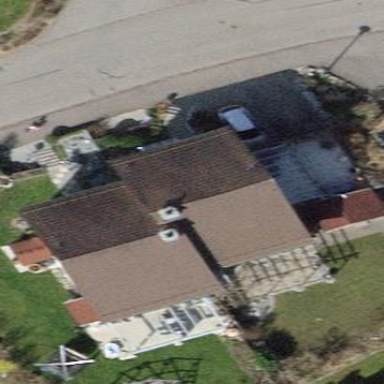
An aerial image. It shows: Semidetached house with gabled roof.